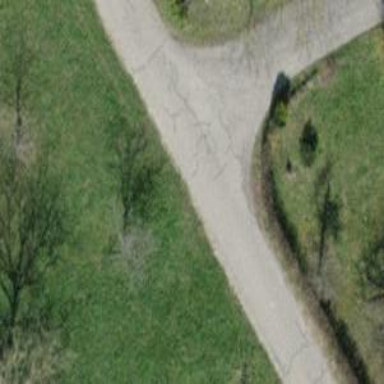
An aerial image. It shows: Unclassified road with asphalt surface. There are no sidewalks along the road.